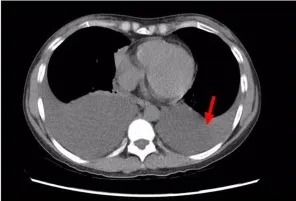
Clinical and Diagnostic Progression in Patient with PPMS and SLE. (A) Computed Tomography (CT) image depicting extensive pleural effusion before treatment (indicated by red arrows) (2022-10-17).
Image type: radiology (ct)